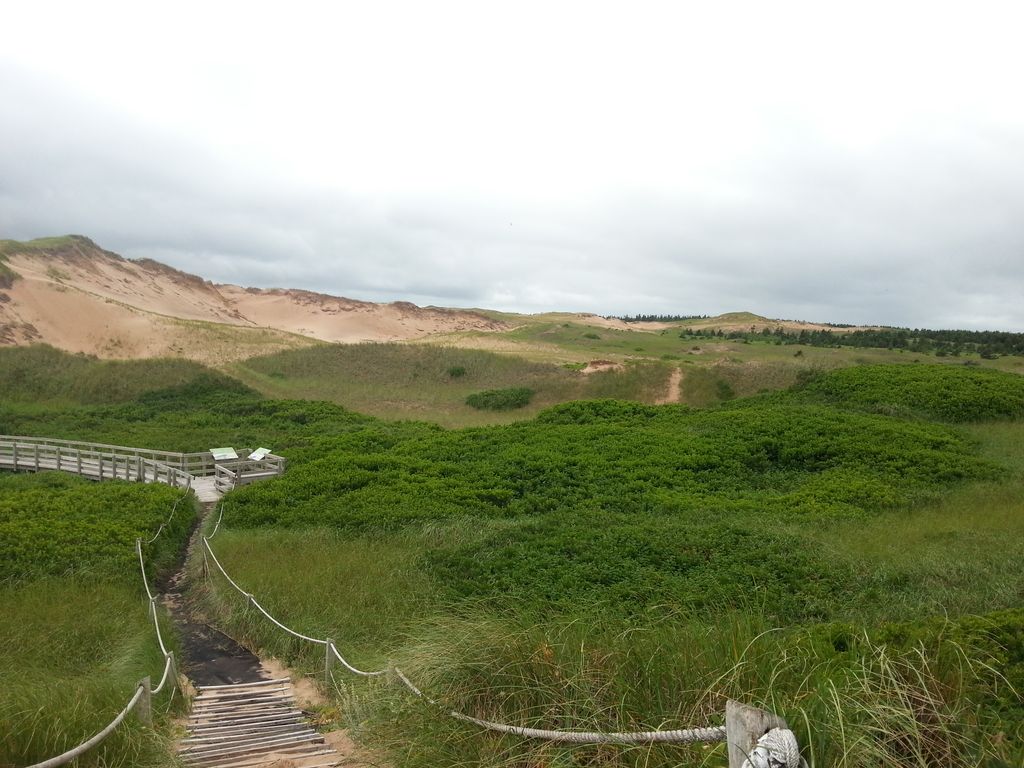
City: charlottetown